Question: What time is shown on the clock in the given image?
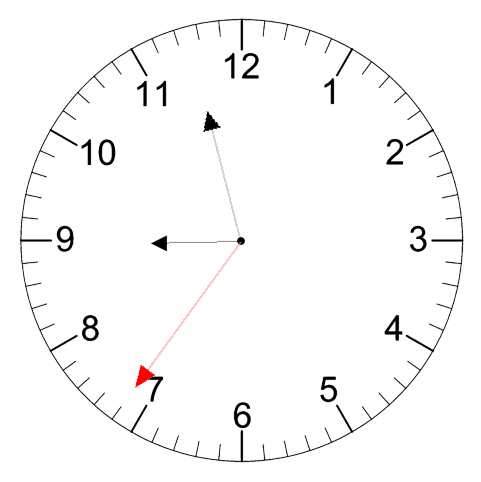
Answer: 08:57:36